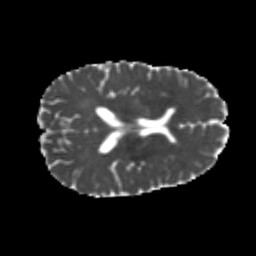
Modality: MD
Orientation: axial
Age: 22
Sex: male
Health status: healthy
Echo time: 0.074 s